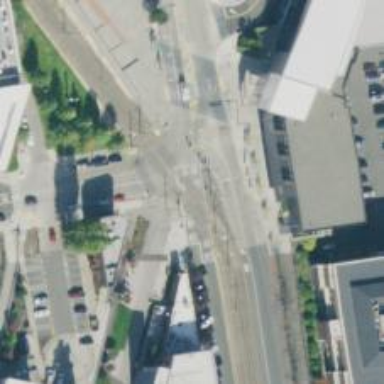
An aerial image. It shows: Tram level crossing on railway.